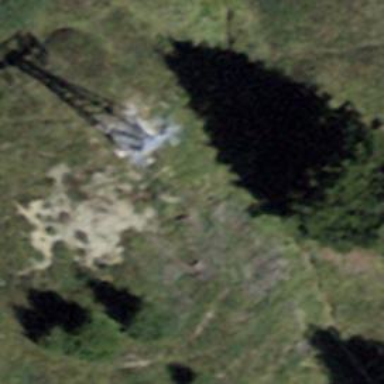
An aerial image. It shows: Pylon for aerialway.